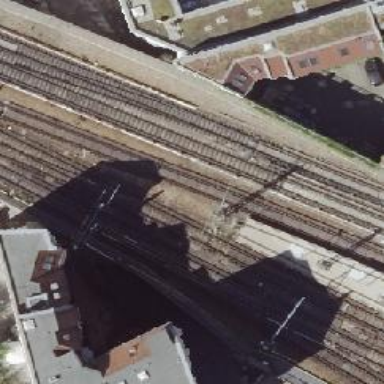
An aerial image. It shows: Viaduct carrying electrified rail line with contact line. This is ballastless rail track serving as siding.